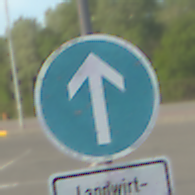
Verkehrszeichen: VorgeschriebeneFahrtrichtungGeradeaus
Zusatzzeichen unten: BesondereFahrzeugeUndTransportgueter6
Umgebung: Outdoor, Suburban
Tageszeit: MorningAfternoon
Wetter: PartlyCloudy
Licht: Natural
Jahreszeit: NotSpecified
Kontrast: HighContrast